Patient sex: M
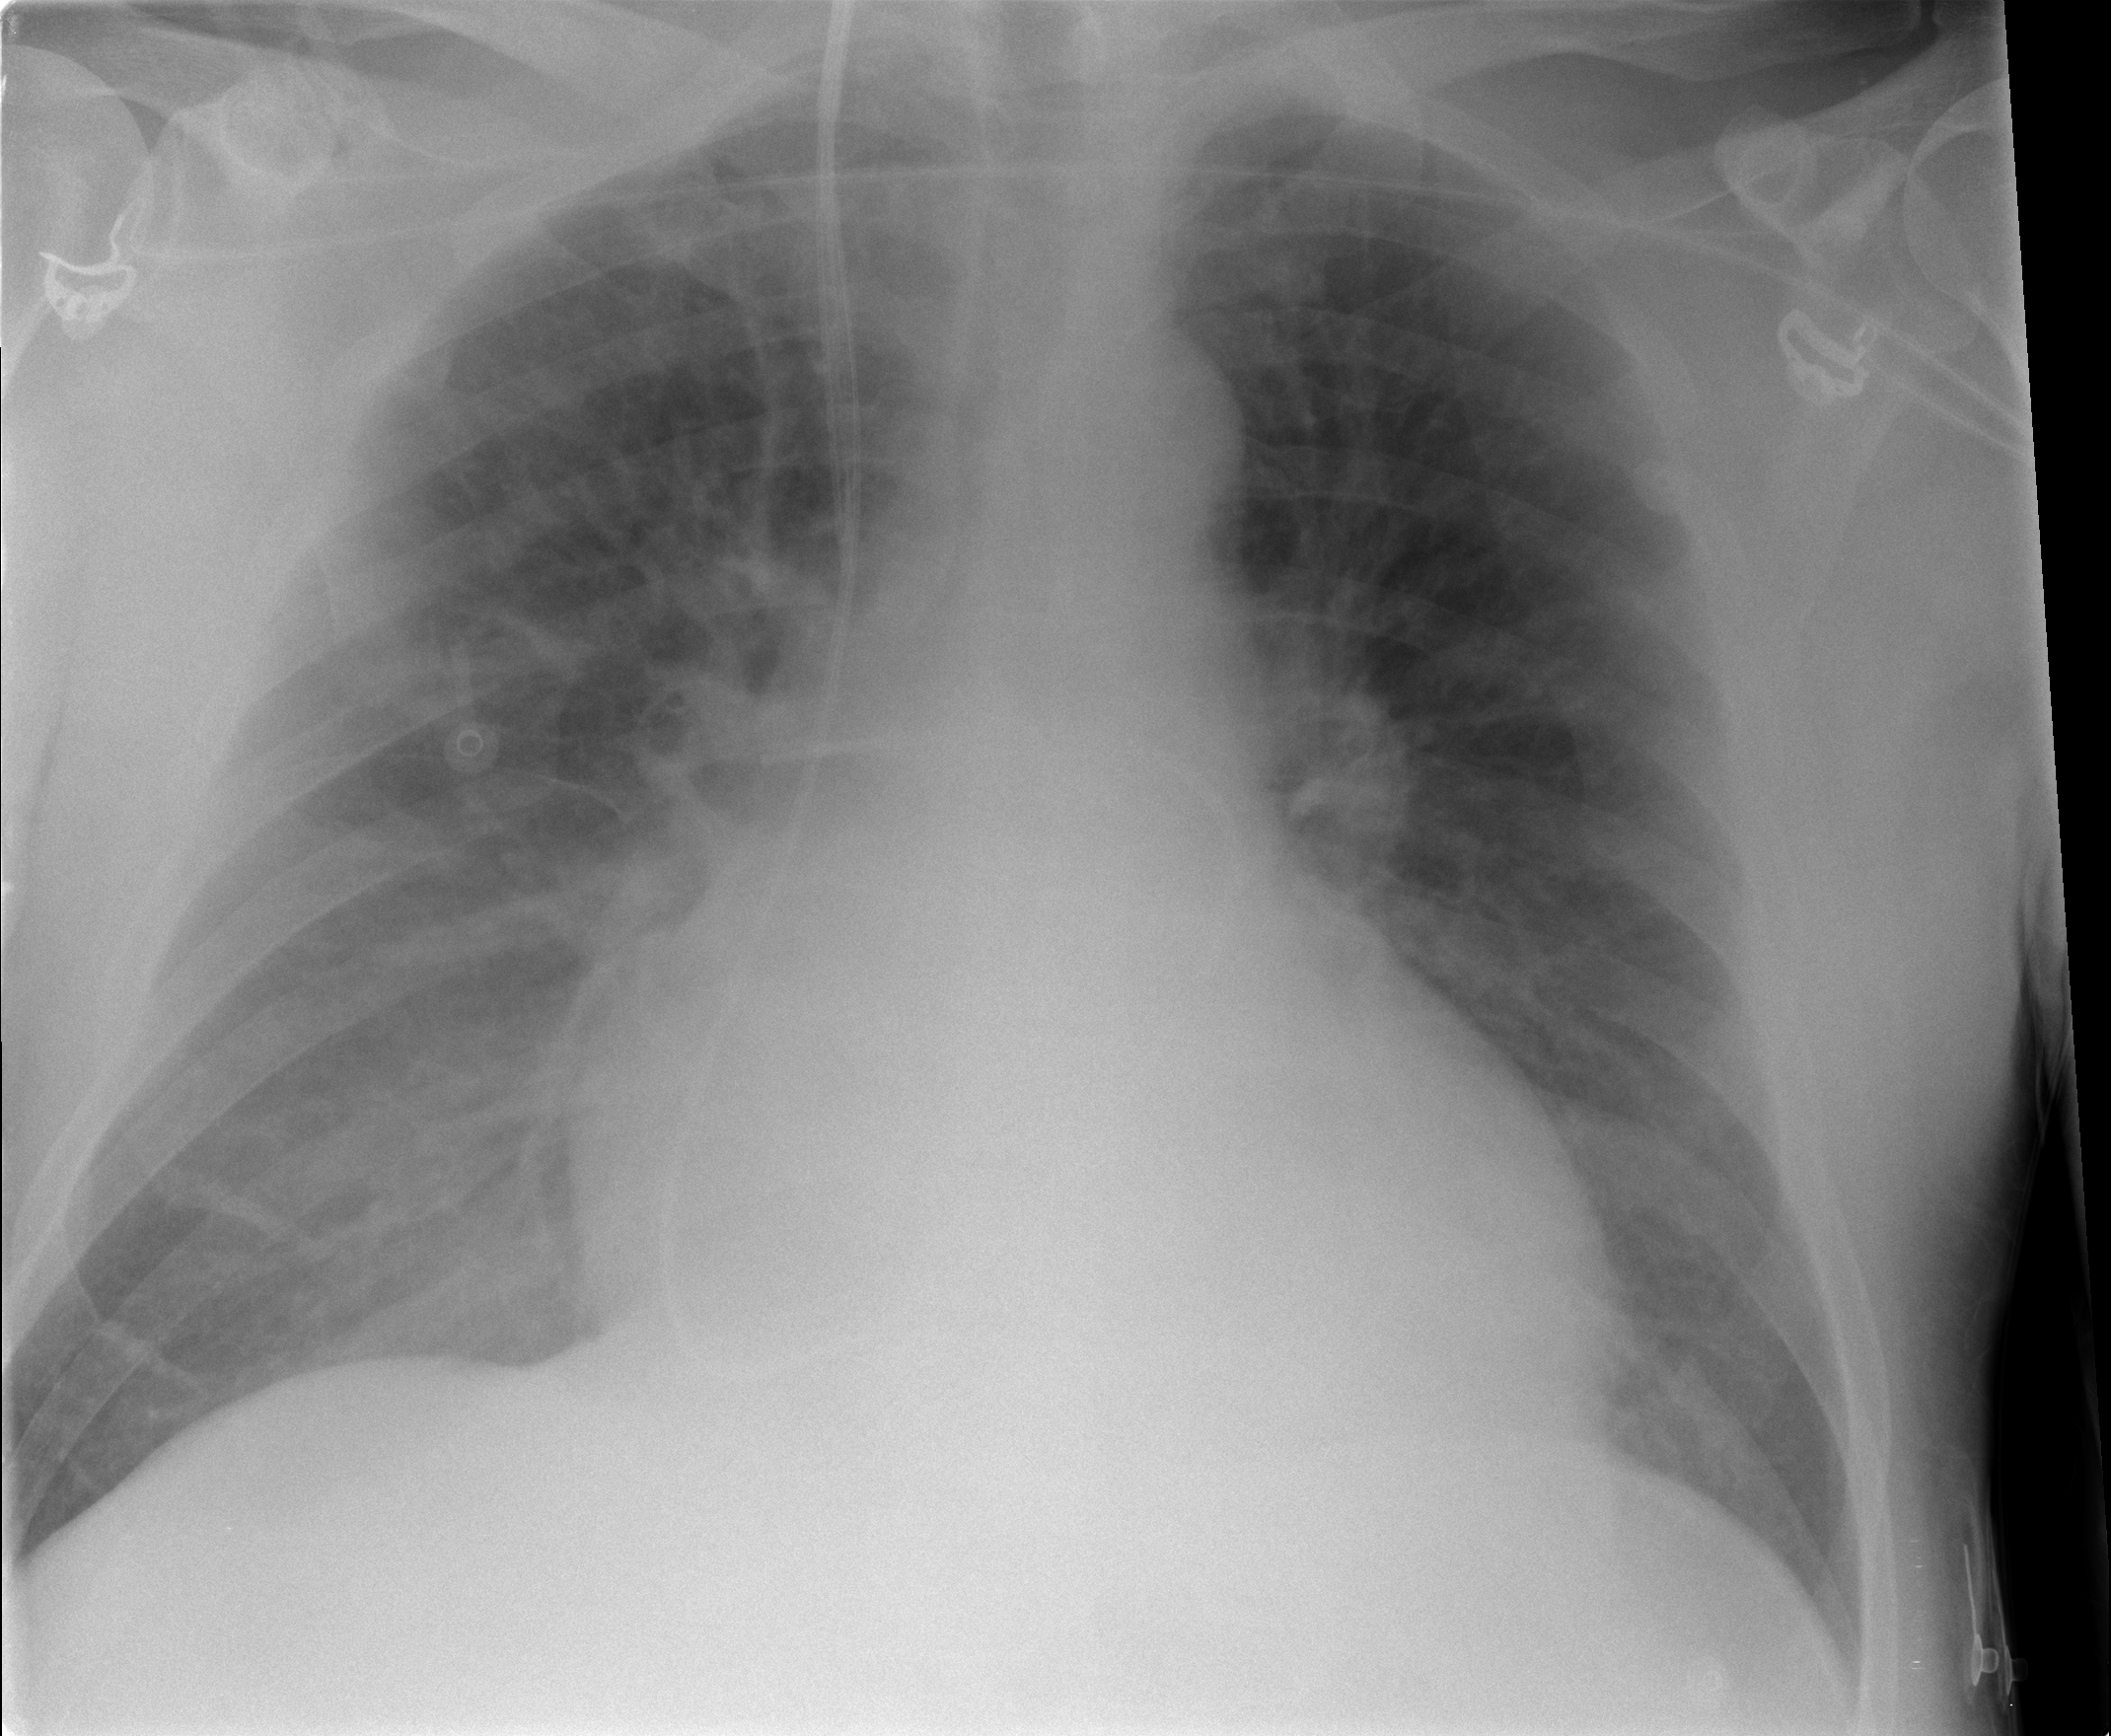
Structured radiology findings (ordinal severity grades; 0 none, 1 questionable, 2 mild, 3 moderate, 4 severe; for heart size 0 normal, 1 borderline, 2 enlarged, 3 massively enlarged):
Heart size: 2
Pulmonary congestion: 2
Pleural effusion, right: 0
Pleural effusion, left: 0
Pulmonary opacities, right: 0
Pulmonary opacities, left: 0
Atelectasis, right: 0
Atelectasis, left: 0